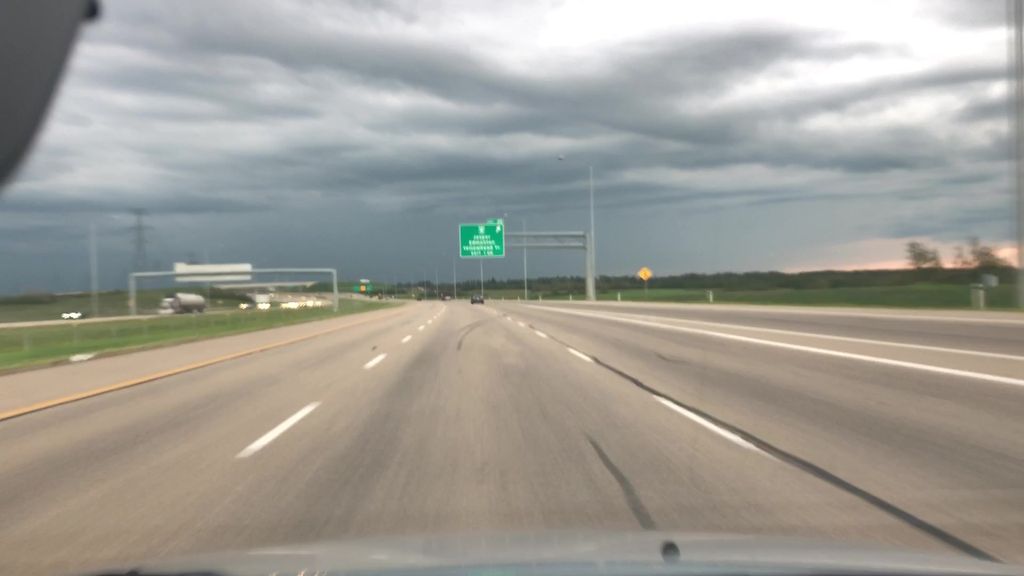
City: edmonton